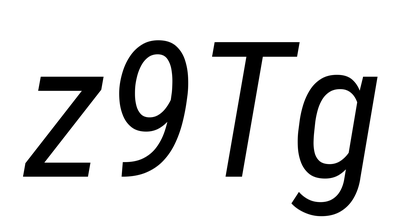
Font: Roboto-Italic_Condensed_Italic